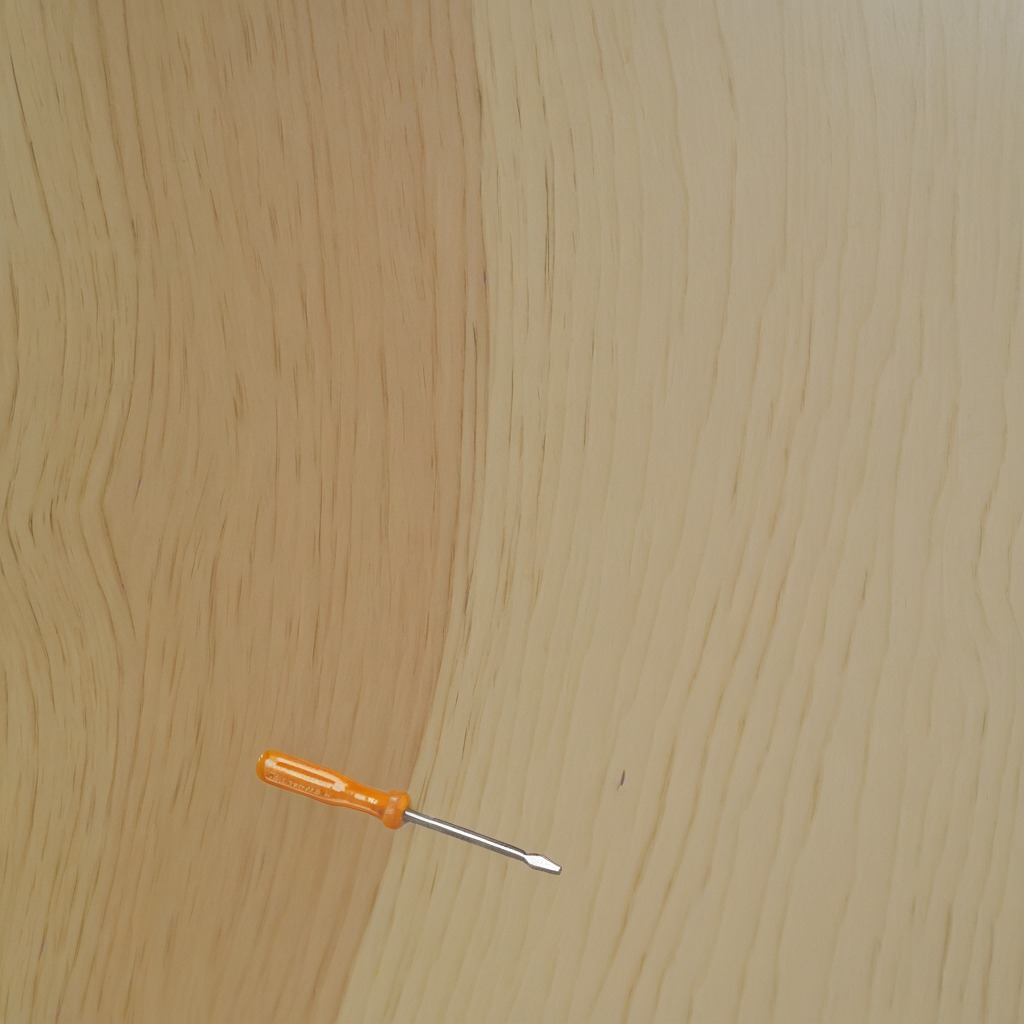
A screwdriver lies on a plywood surface in a paint workshop lit by afternoon window light.